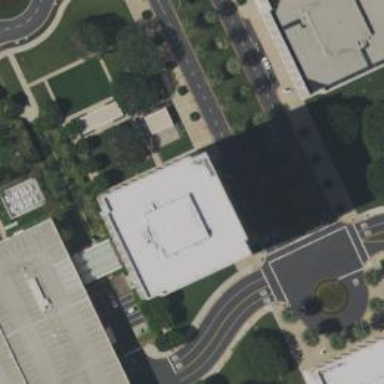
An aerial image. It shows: Office building.